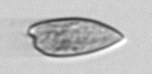
Label: Prorocentrum_dentatum